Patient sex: M
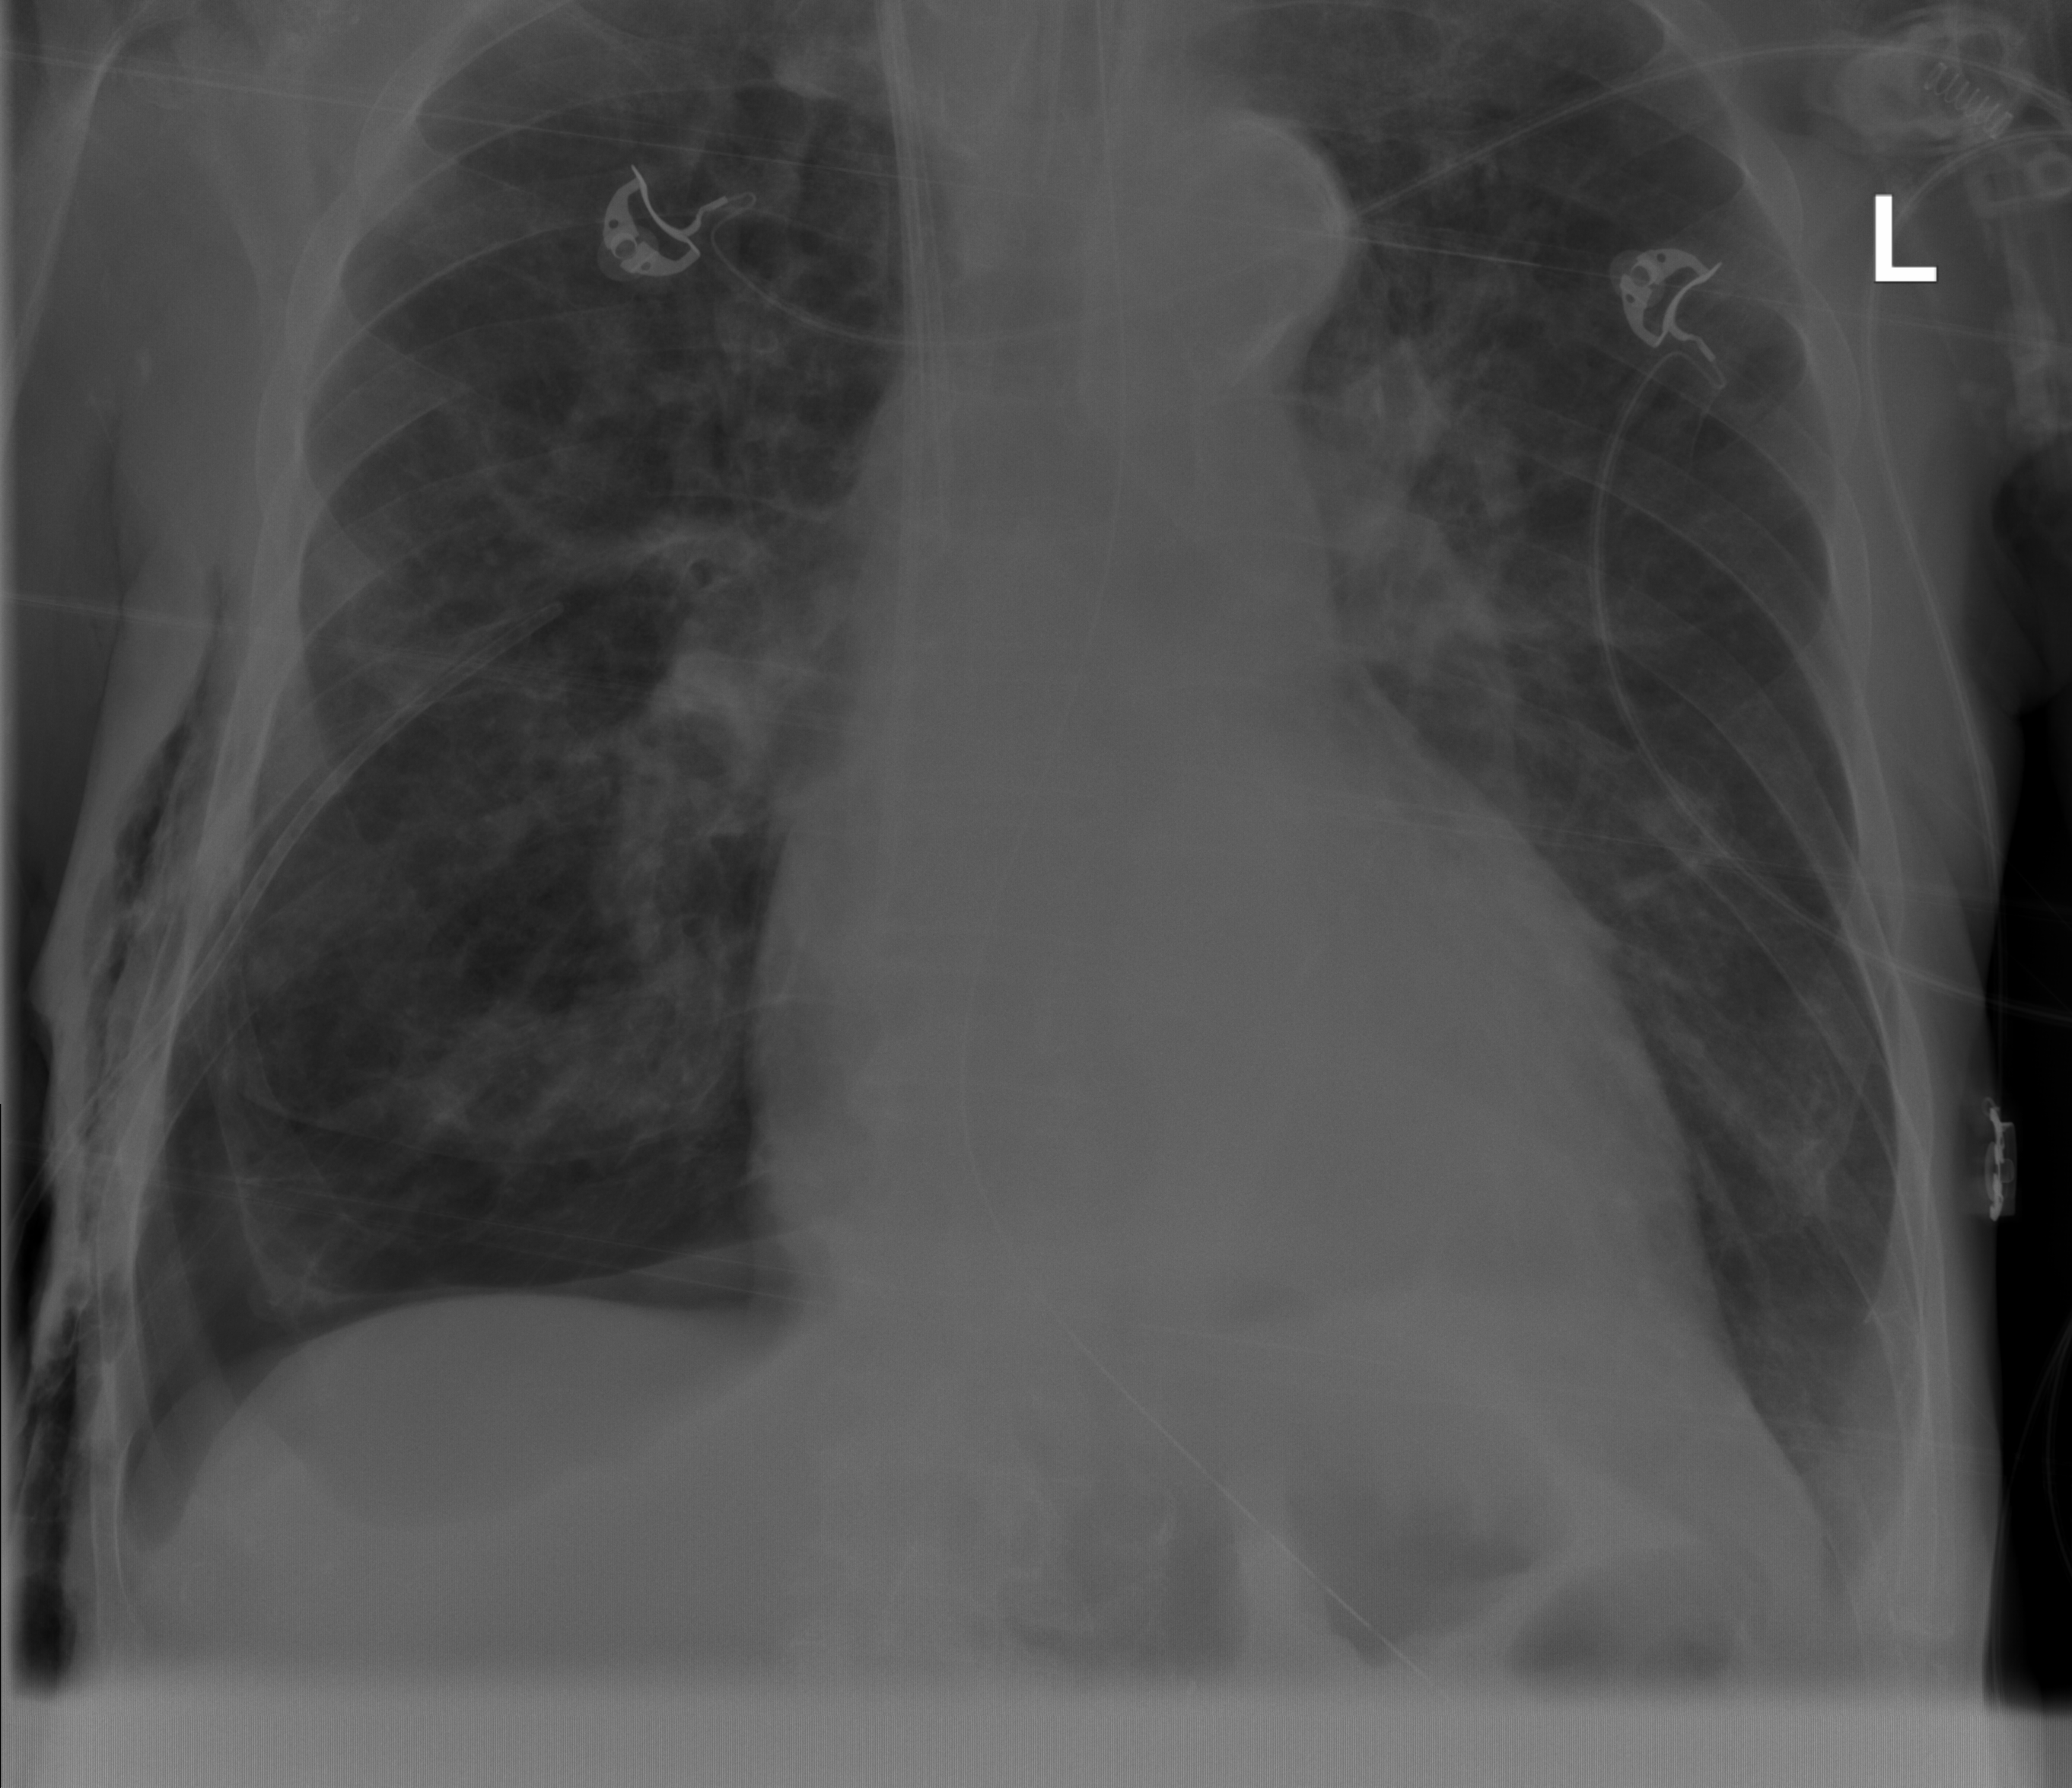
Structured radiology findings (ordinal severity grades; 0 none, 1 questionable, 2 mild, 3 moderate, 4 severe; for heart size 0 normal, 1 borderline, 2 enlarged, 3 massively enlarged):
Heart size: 0
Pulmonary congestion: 2
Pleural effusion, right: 0
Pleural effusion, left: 2
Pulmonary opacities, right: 2
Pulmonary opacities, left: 2
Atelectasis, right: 2
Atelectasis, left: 2